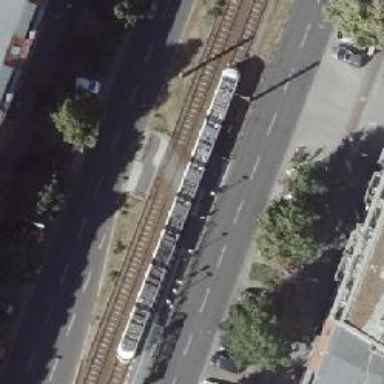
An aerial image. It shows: Uncontrolled tram railway crossing.